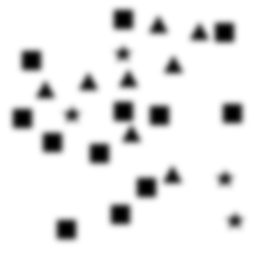
Squares: 12
Triangles: 8
Stars: 4
Total shapes: 24